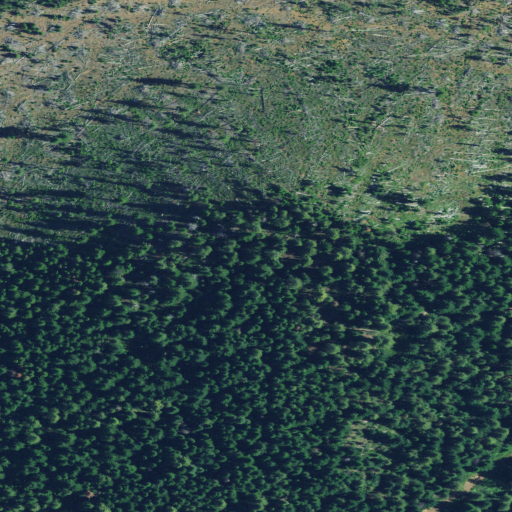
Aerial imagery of mountain in Oregon named Cedar Butte containing only grassland